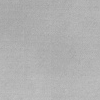
Atmospheric dust classification: dusty